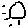
Label: sun